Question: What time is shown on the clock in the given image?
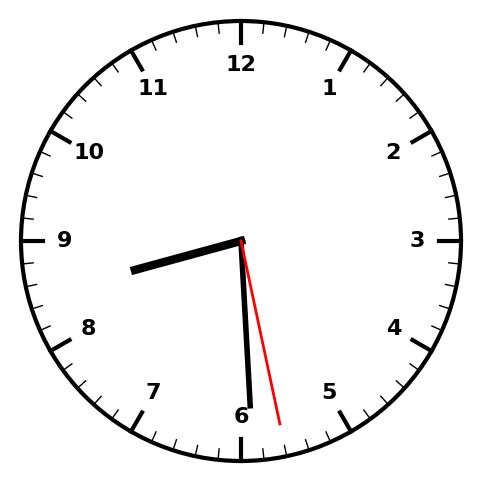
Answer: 08:29:28